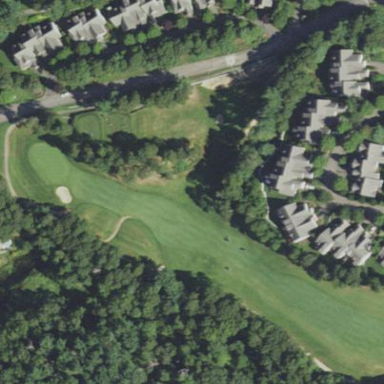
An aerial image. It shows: Golf fairway surrounded by grass.